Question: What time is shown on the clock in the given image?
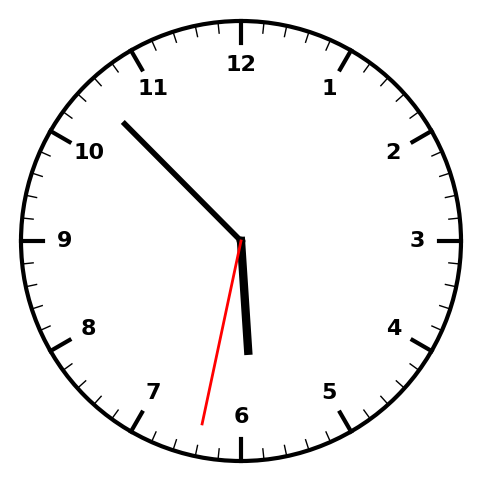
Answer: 05:52:32